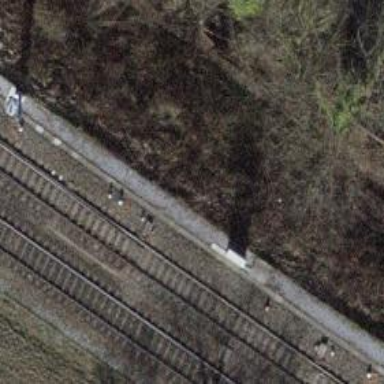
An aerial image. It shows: Railway switch.